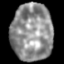
Tissue: skin
Cell type: Epithelial cells
Senescence score: 0.2794
Nuclear area (px): 2325
Mean DAPI intensity: 143.926